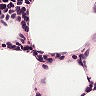
Metastatic tissue present: no